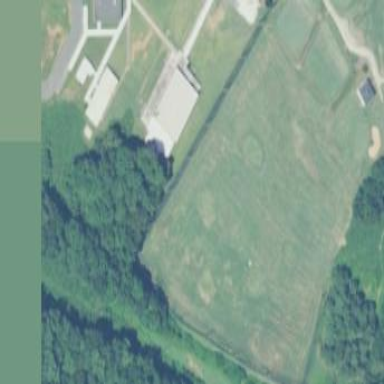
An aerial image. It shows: Grassy area designated for leisure use with golf driving range.